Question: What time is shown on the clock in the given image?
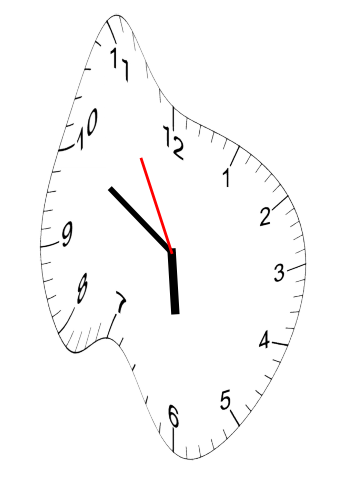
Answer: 05:49:55